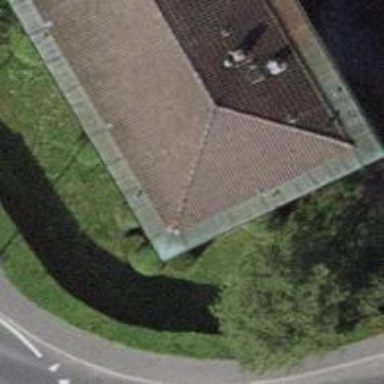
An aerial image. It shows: Apartment building with hipped roof.